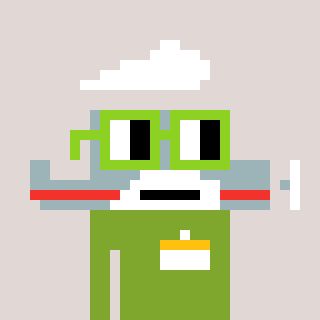
a pixel art character with square light green glasses, a plane-shaped head and a slimegreen-colored body on a warm background